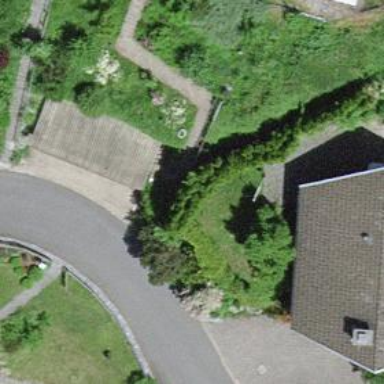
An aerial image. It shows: Hedge acting as barrier.